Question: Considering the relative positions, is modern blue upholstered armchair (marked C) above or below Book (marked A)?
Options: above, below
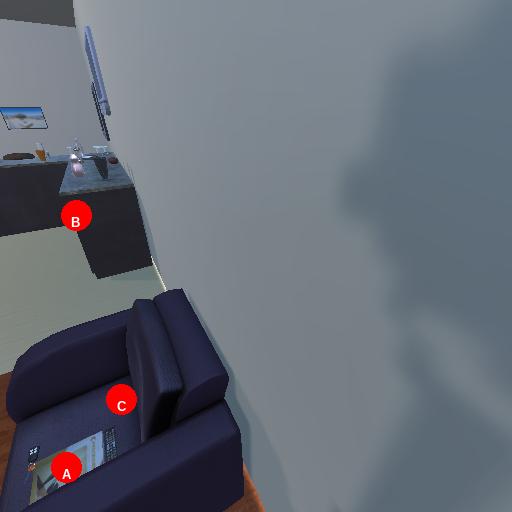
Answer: above